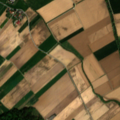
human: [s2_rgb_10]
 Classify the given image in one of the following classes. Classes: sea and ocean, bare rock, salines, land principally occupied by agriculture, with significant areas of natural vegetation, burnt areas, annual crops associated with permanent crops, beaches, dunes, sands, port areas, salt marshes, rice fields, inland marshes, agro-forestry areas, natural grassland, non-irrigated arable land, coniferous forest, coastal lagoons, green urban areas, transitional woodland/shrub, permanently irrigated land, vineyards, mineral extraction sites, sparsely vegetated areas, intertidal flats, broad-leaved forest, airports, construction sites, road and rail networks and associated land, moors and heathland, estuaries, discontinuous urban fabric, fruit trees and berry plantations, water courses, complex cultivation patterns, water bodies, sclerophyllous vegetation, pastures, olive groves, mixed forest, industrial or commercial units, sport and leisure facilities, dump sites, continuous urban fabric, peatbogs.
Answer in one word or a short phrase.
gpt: discontinuous urban fabric, non-irrigated arable land, mixed forest